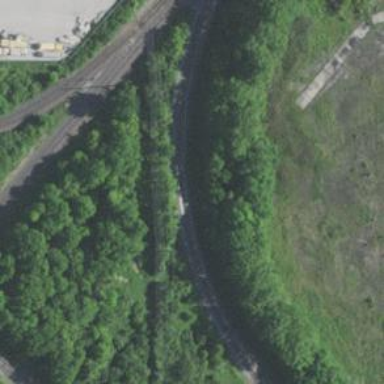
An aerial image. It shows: Abandoned railway spur.